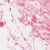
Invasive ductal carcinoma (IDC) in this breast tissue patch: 0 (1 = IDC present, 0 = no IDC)